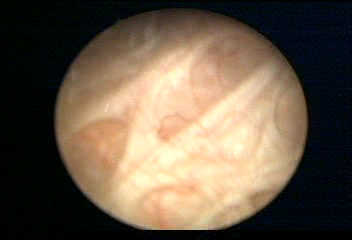
Modality: WLC
Class: Normal mucosa
Bladder cancer association: No